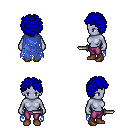
a pixel art fantasy rpg character, female body template, dark elf, purple skin, blue tattered cape, magenta pants, blue curly afro hairstyle, brown shoes, dagger, four views (front, back, left, right), 2x2 character sprite sheet, small pixel art, hard edges, no anti-aliasing